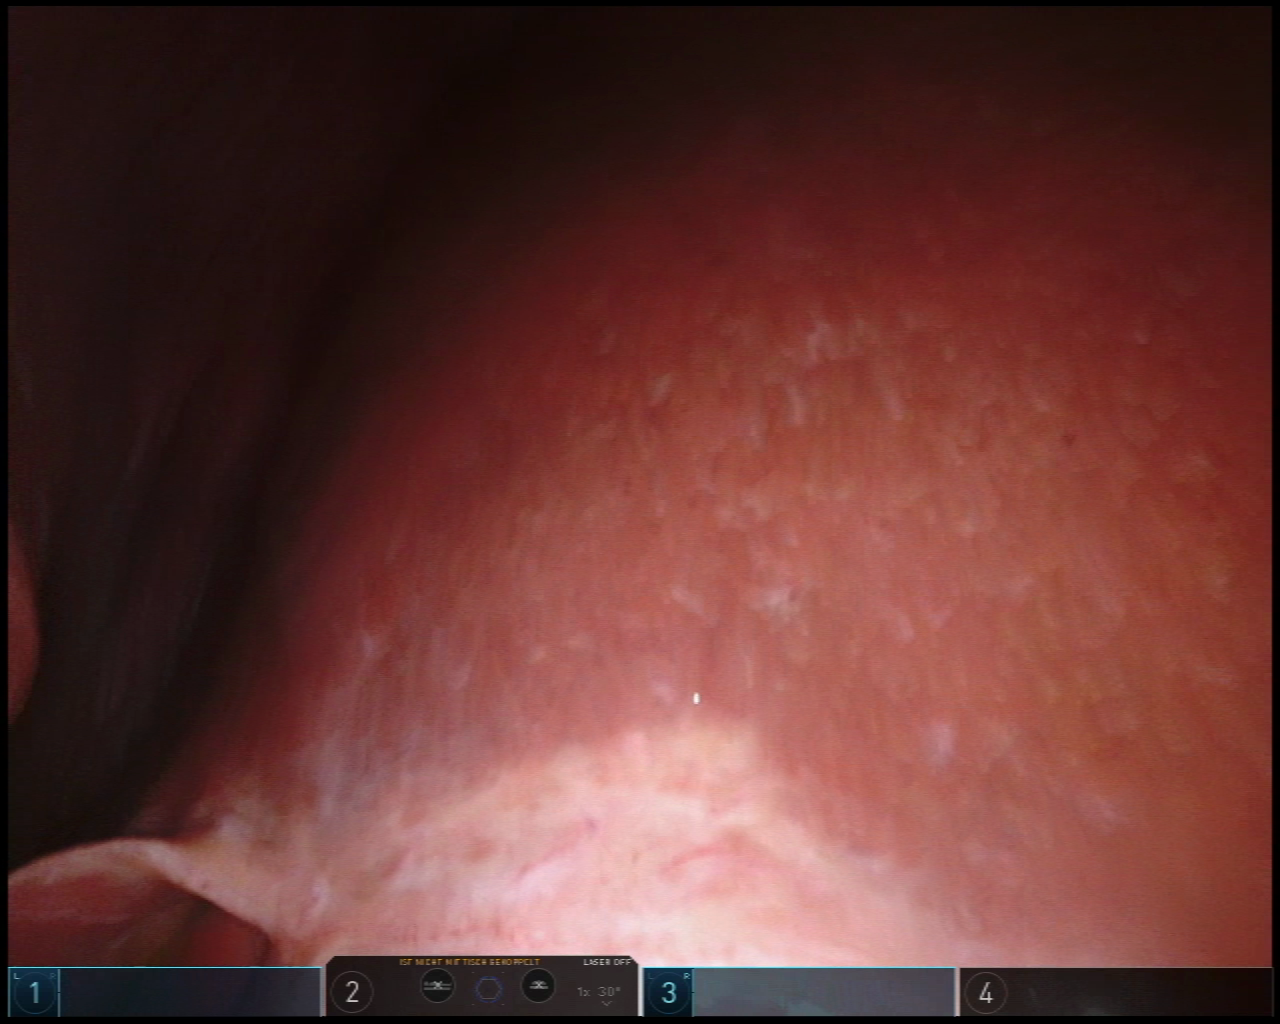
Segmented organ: liver
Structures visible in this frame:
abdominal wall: yes
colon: no
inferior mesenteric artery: no
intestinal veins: no
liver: yes
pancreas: no
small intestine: no
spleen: no
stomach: no
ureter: no
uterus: no
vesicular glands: no